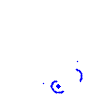
Particle: kaon